Interaction volume radius: 5 \u00c5
Interaction volume height: 15 \u00c5
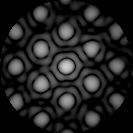
Disorder parameter: 0.1395